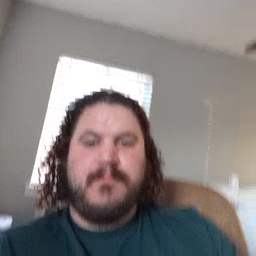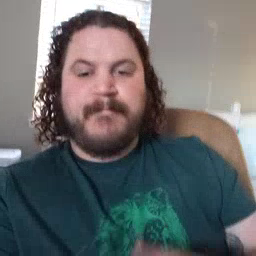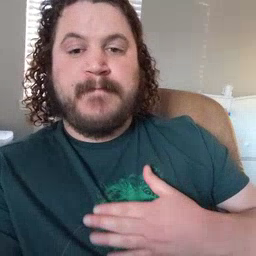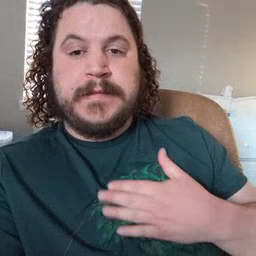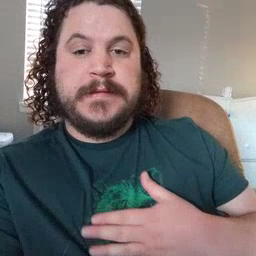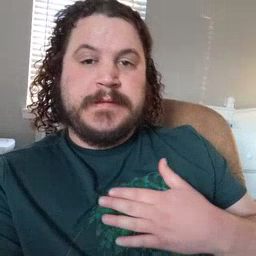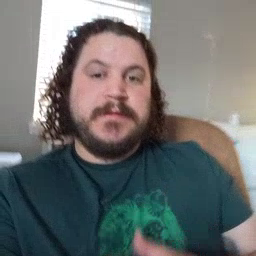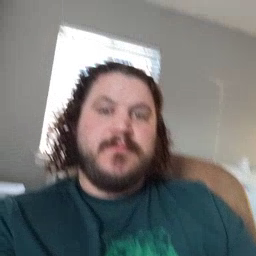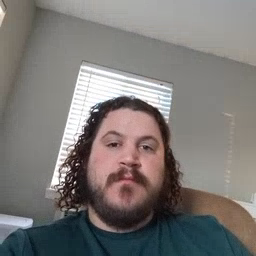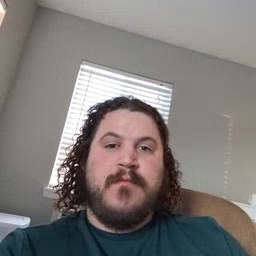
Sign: please